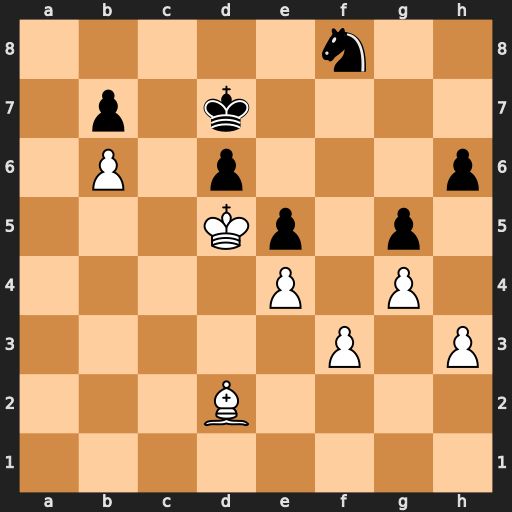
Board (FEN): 5n2/1p1k4/1P1p3p/3Kp1p1/4P1P1/5P1P/3B4/8
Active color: w
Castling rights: -
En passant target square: -
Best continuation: Bb4 Ng6 Bxd6 Nf4+ Kxe5